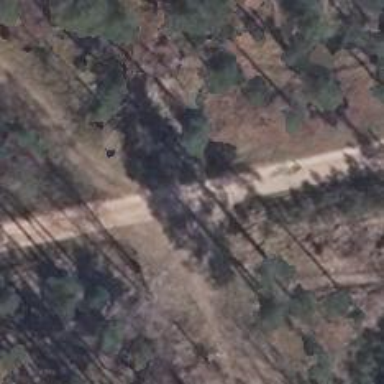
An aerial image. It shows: Dirt track road with grade3 tracktype.